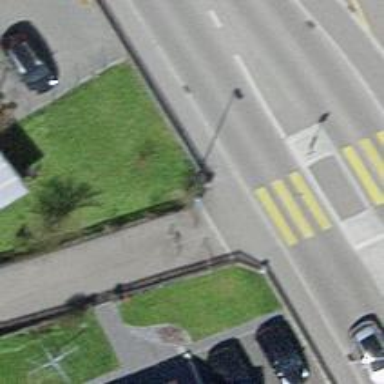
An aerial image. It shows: Cycle barrier.